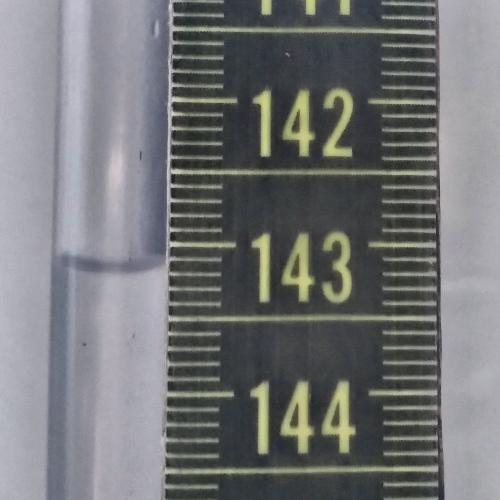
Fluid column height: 143.2 cm